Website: crate-barrel
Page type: receipt
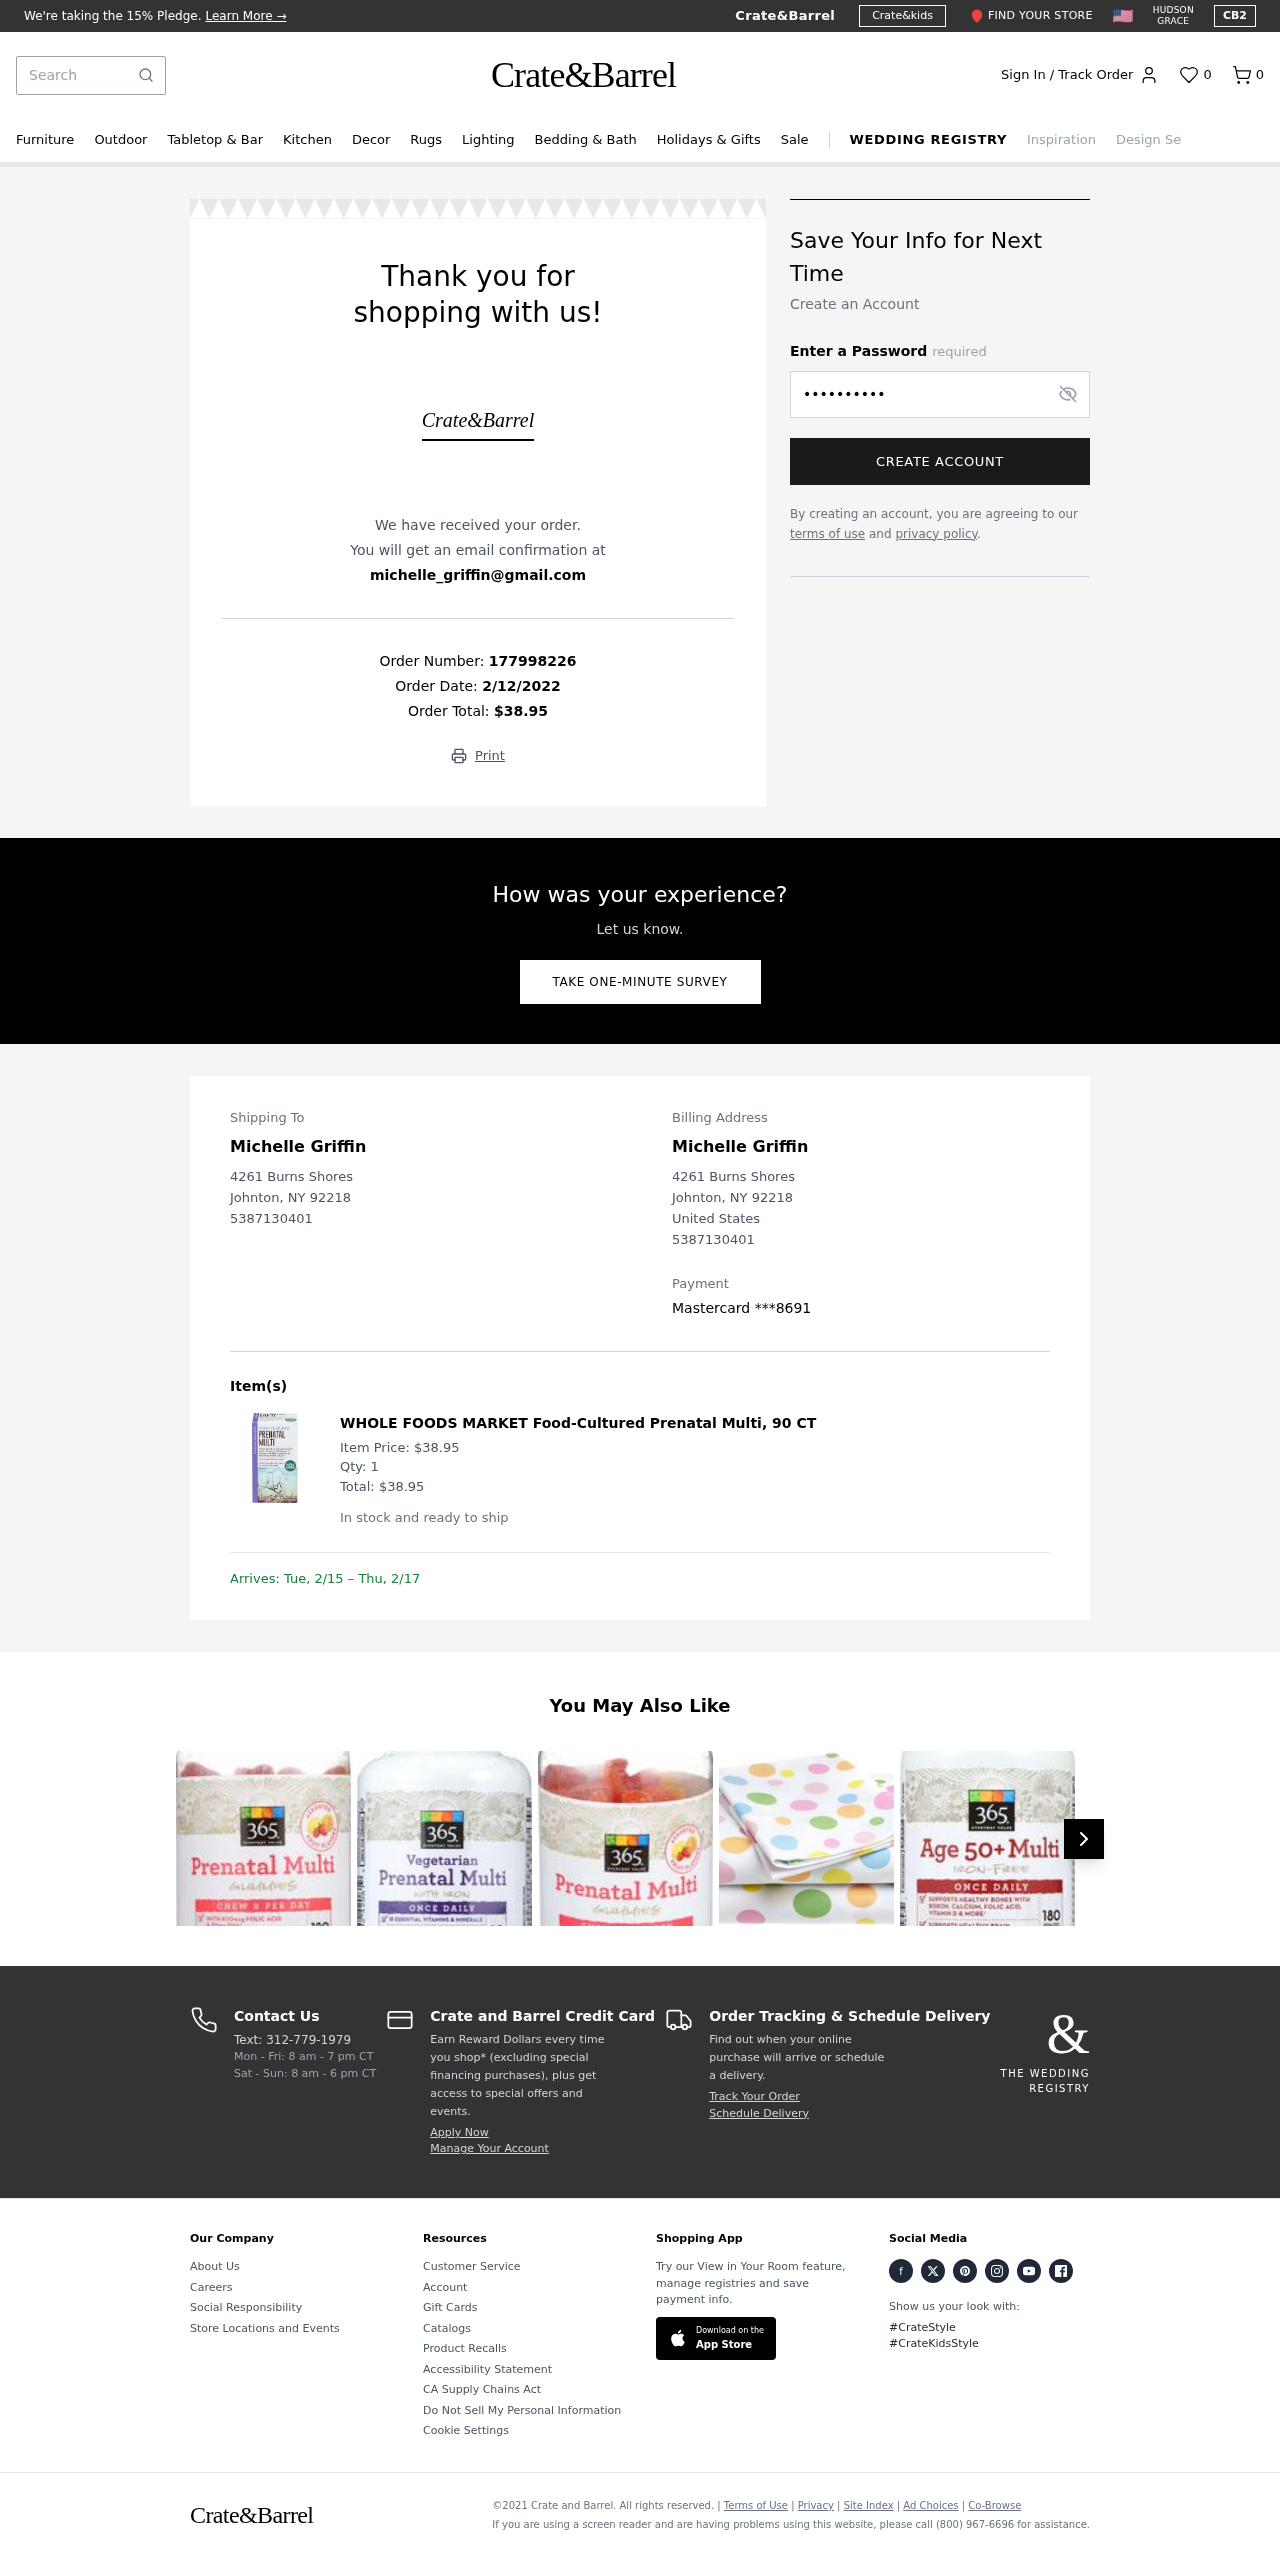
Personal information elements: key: PII_CARD_LAST4
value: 8691
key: PII_CARD_TYPE
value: Mastercard
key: PII_CITY
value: Johnton
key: PII_COUNTRY
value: United States
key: PII_EMAIL
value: michelle_griffin@gmail.com
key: PII_FULLNAME
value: Michelle Griffin
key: PII_PHONE
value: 5387130401
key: PII_POSTCODE
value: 92218
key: PII_STATE_ABBR
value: NY
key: PII_STREET
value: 4261 Burns Shores
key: PII_FULLNAME2
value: Michelle Griffin
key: PII_CITY2
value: Johnton
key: PII_STATE_ABBR2
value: NY
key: PII_POSTCODE_FULL
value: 92218
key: PII_POSTCODE_NUMERIC
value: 92218
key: PII_PHONE2
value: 5387130401
Product elements: key: PRODUCT1_NAME
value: WHOLE FOODS MARKET Food-Cultured Prenatal Multi, 90 CT
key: PRODUCT1_PRICE
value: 38.95
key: PRODUCT1_QUANTITY
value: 1
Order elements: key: ORDER_NUM_ITEMS
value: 0
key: ORDER_ID
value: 177998226
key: ORDER_DATE
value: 2/12/2022
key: ORDER_TOTAL
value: $38.95
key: ORDER_ITEM_TOTAL
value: $38.95
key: ORDER_DELIVERY_DATE
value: Tue, 2/15 – Thu, 2/17
Search elements: key: HEADER_SEARCH
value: Search
Other elements: key: FAVORITES_COUNT
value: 0